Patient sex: F
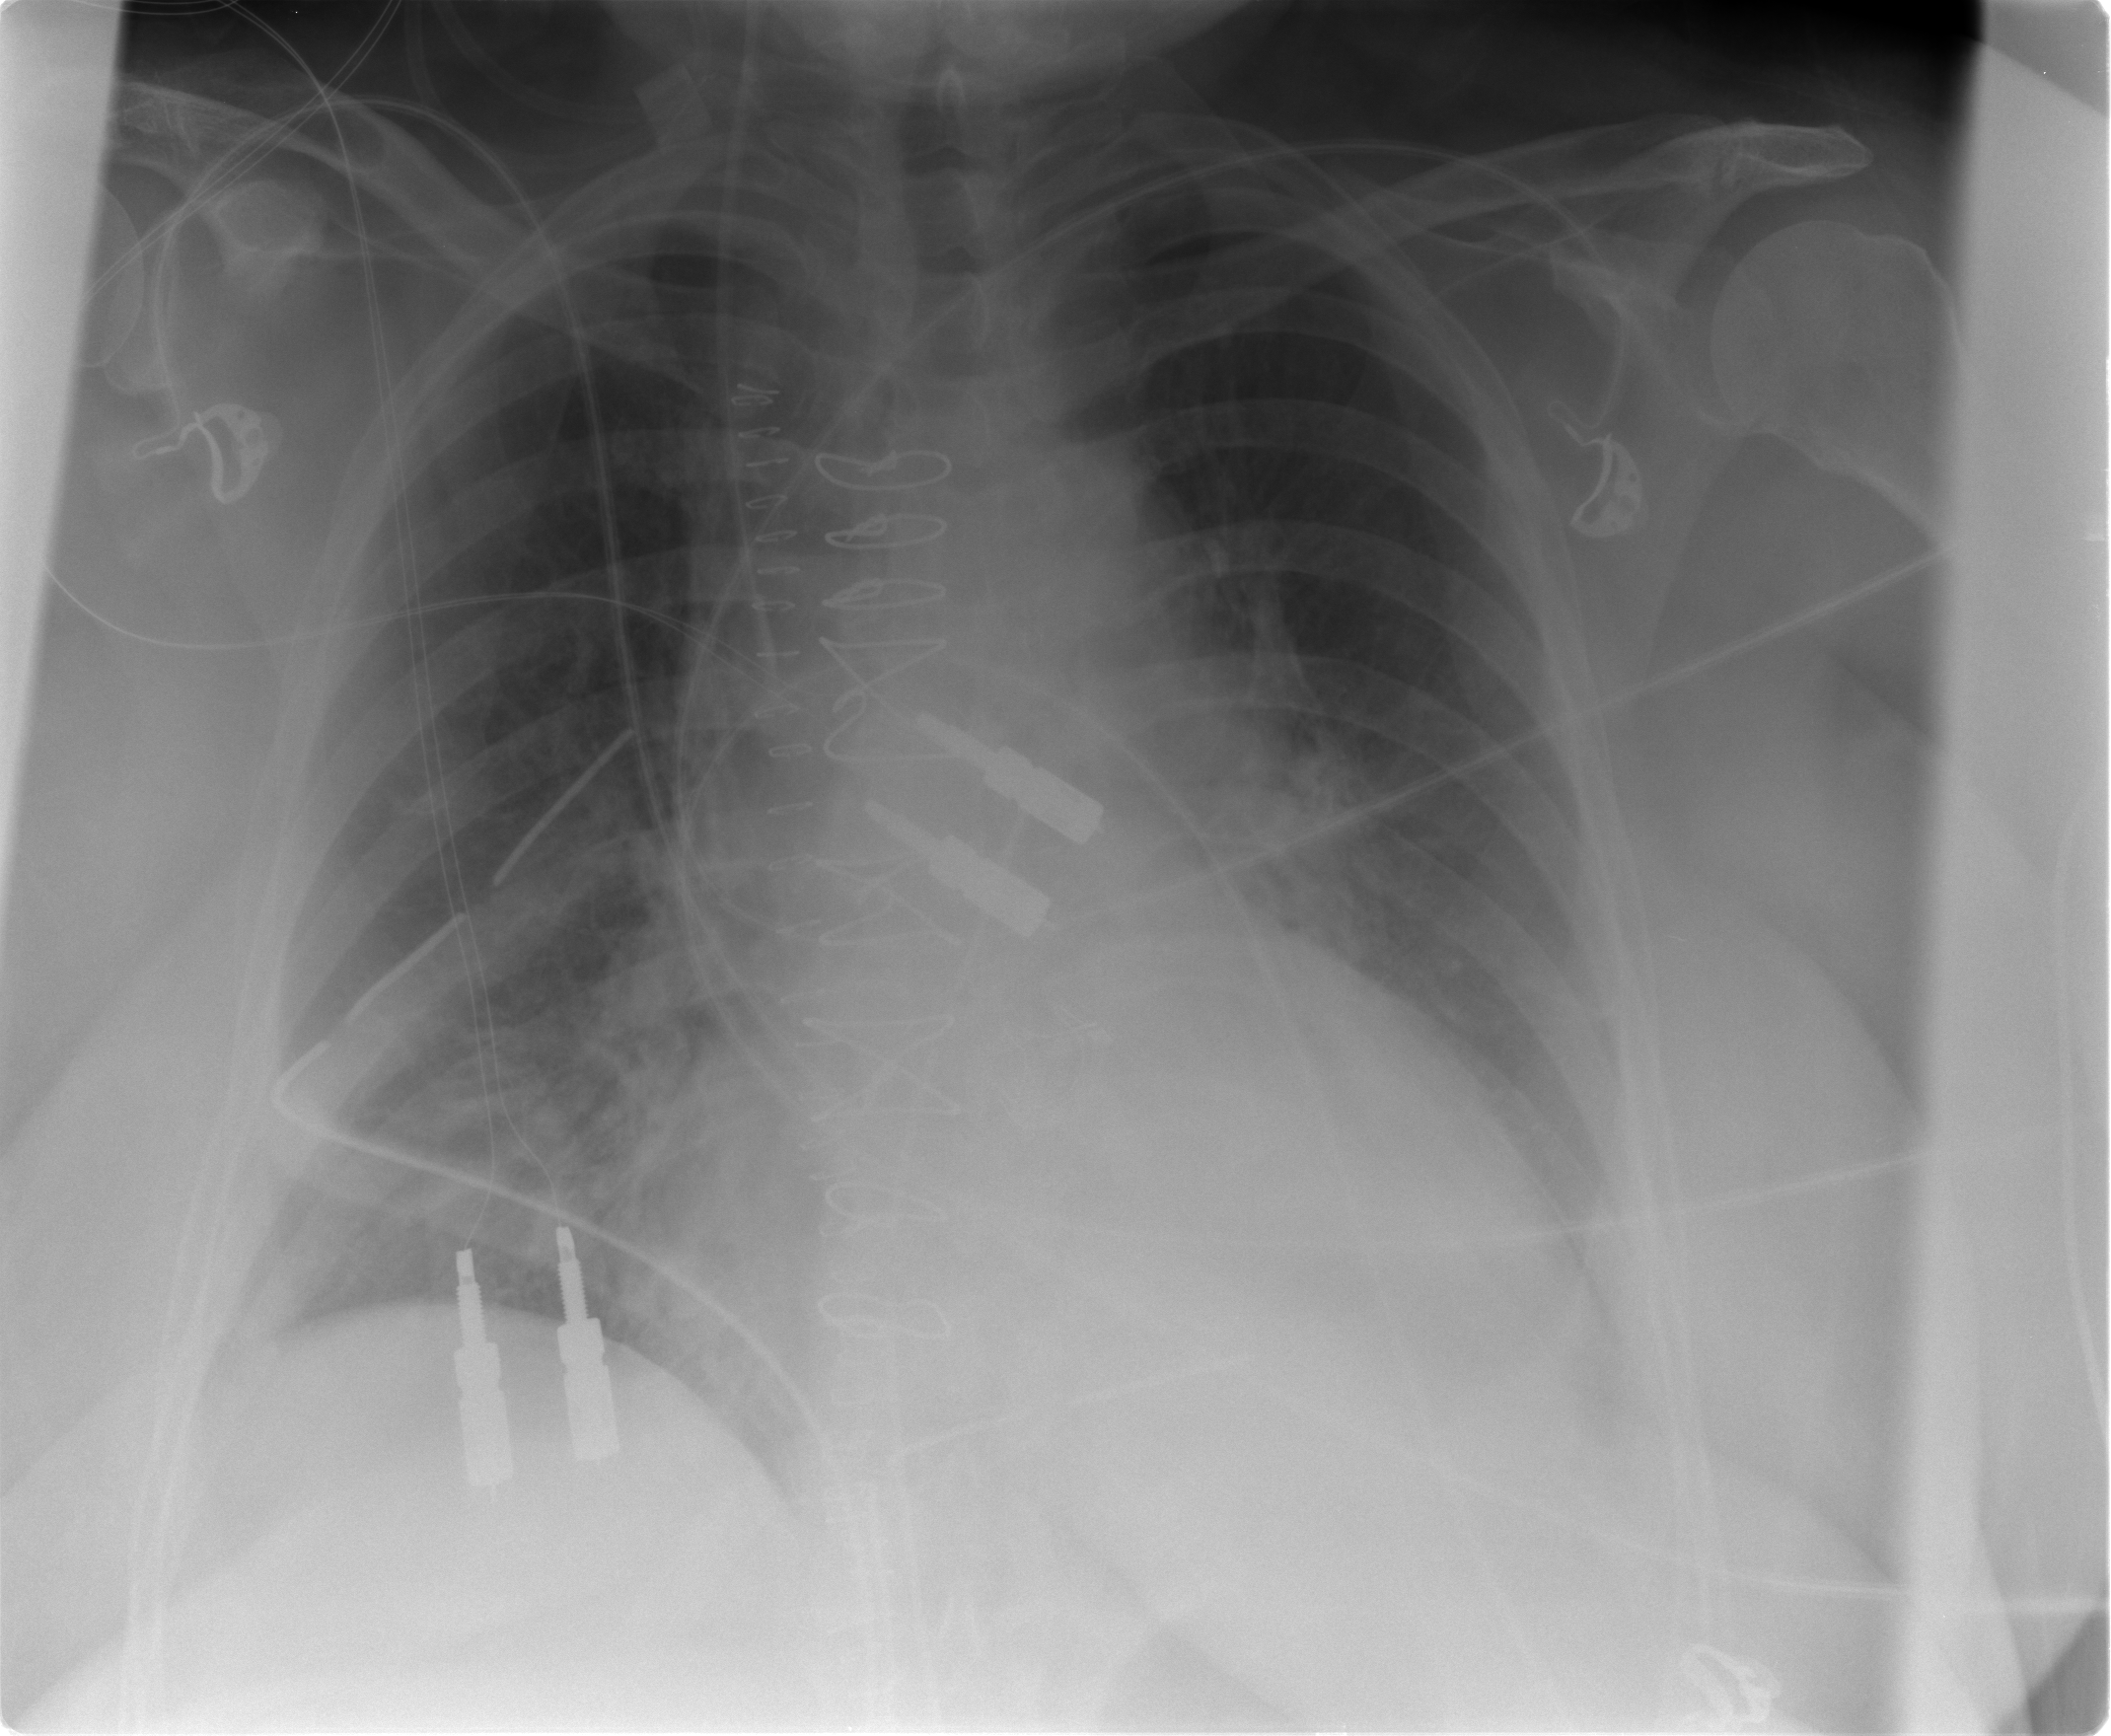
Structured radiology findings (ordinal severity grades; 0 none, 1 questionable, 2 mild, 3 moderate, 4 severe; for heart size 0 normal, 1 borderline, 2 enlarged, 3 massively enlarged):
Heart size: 0
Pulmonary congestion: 2
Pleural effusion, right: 1
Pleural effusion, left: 2
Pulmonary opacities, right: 1
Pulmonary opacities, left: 0
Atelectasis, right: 2
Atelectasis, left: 1